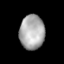
Tissue: lung
Cell type: Epithelial cells
Senescence score: 0.6145
Nuclear area (px): 840
Mean DAPI intensity: 170.623